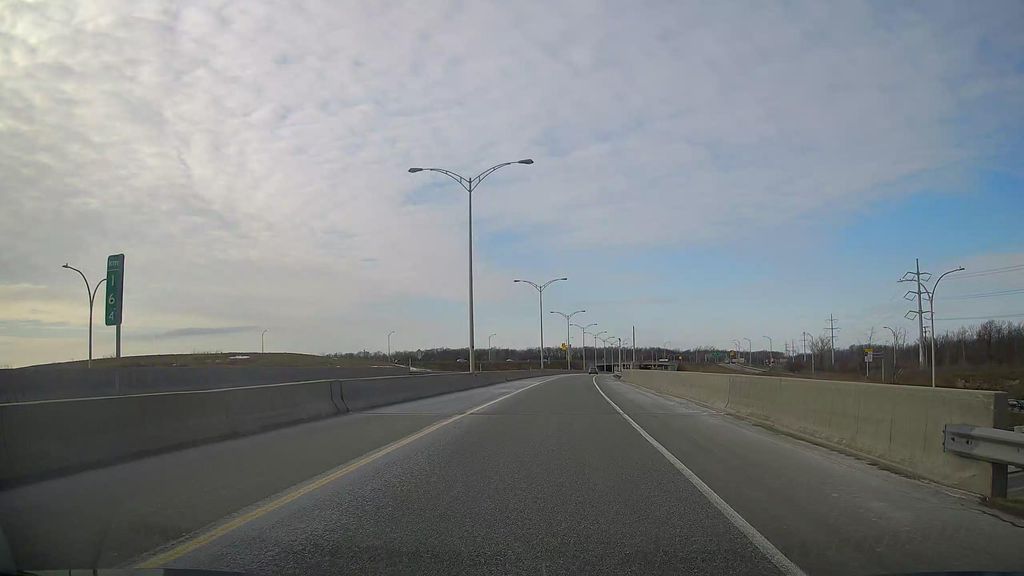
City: montreal